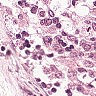
Metastatic tissue present: no